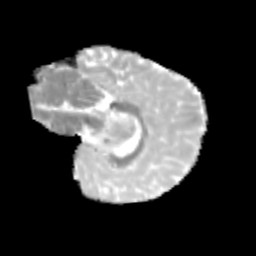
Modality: MD
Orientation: sagittal
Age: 10
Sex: female
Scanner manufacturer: siemens
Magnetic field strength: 3 T
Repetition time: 3.8 s
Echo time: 0.07 s